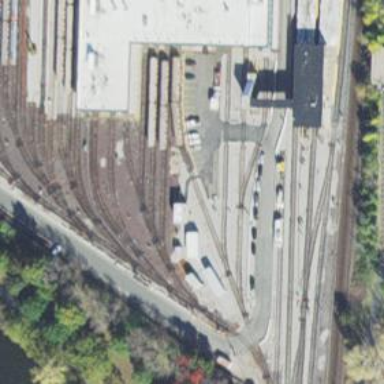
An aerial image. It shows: Electrified rail service yard.